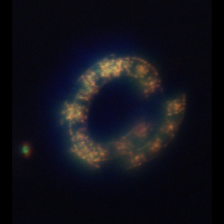
Taxon: Eucampia
Group: Diatoms